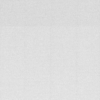
Label: dusty